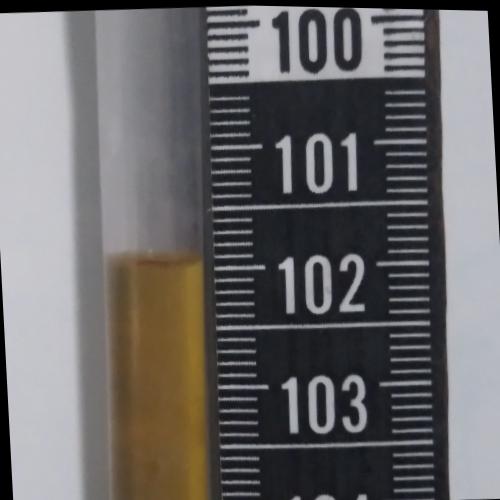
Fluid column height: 101.9 cm